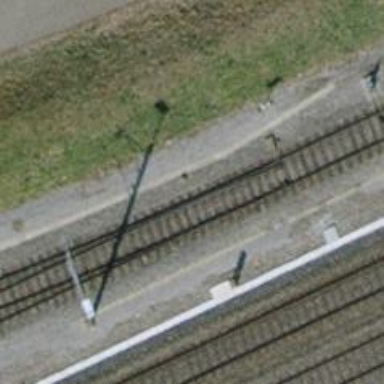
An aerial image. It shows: Railway line with contact line electrification. This is spur service line.